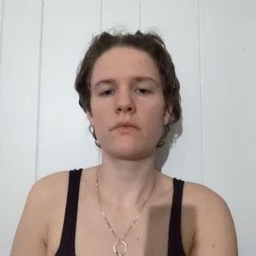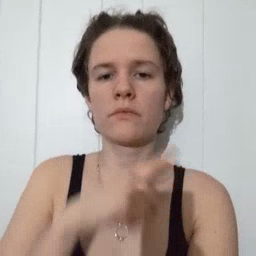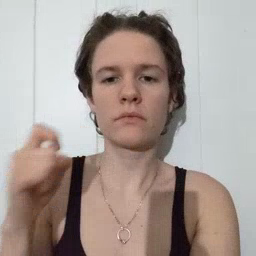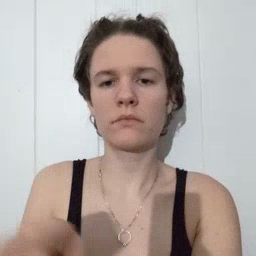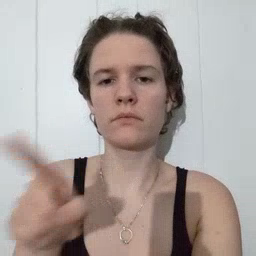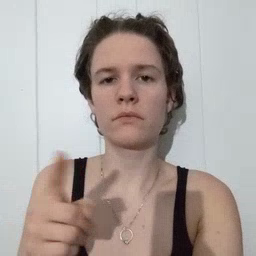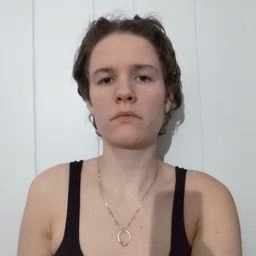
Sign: dryer